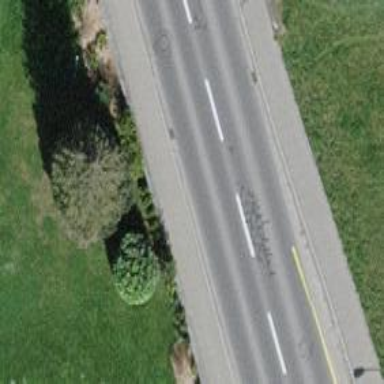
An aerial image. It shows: Cycleway.